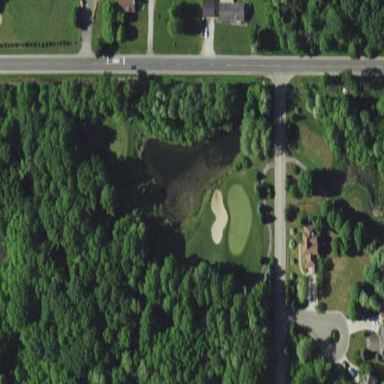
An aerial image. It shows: Golf course feature - water hazard.